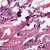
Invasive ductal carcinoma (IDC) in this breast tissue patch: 0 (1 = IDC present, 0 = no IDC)